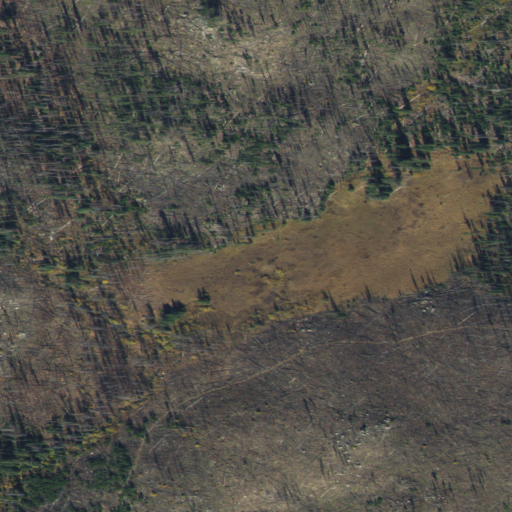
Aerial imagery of plain(s) in Idaho named Queen Creek Meadow containing shrub, grassland, woody wetlands, and evergreen forest